Question: We are using the ISO 8601-standard to show week numbers here in Sweden. Most people seems to be confused about this standard that week 1 can be in the former year. I am aware of this.
I have different strange problem, every date on a Monday is showing wrong week number. As far as I know weeks should start on Mondays according to this standard and the PHP manual. Have I missed something obvious? I am using PHP5.3.3. Thanks in advance!
'$week = date('W', strtotime('2011-01-24')); //gives $week = 03'
'$week = date('W', strtotime('2011-01-25')); //gives $week = 04 correct!'
According to my calendar 2011-01-24 should be week 4

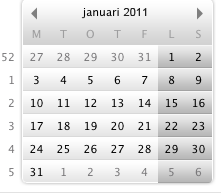
Answer: It is most likely a timezone issue.
Try again by explicitly setting the timezone offset:
'''
$week = date('W', strtotime('2011-01-24T00:00:01+0200')); // 03 - incorrect behavior
$week = date('W', strtotime('2011-01-24T00:00:01+0000')); // 04 - correct behavior!
'''